Aerial crown-view tile of a tropical tree (Barro Colorado Island, Panama), acquired 20240611:
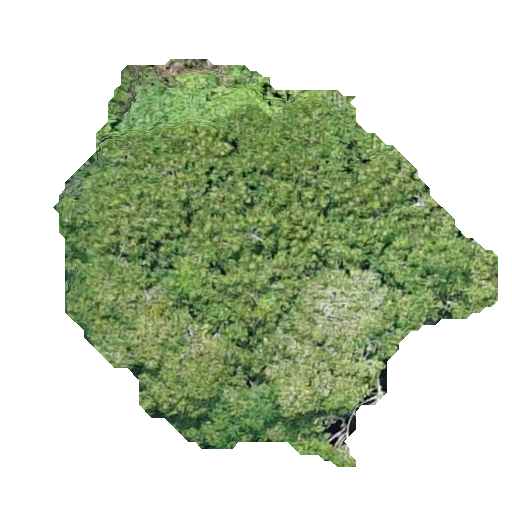
Species: Protium stevensonii
GBIF accepted scientific name: Tetragastris panamensis
Crown area: 183.123 m²